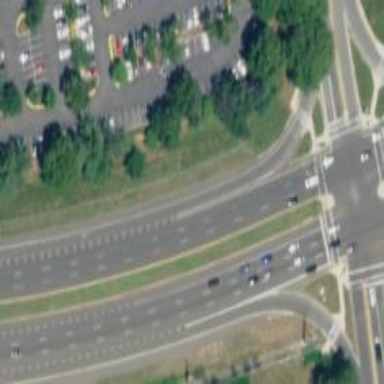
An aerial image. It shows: This image shows trunk highway that functions as expressway.